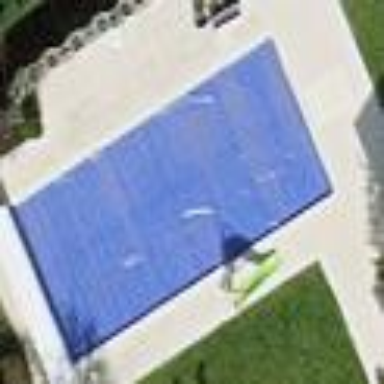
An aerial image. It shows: Swimming pool located in leisure land.